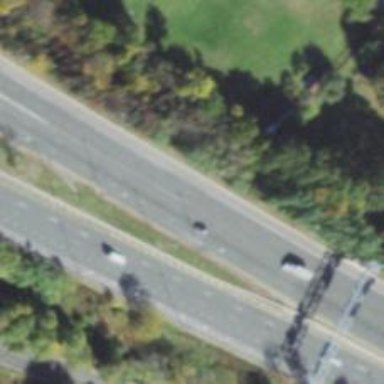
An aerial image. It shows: Asphalt motorway link.